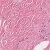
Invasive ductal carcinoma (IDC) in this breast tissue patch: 0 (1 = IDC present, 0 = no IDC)